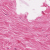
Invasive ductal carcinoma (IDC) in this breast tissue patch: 0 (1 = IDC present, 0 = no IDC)